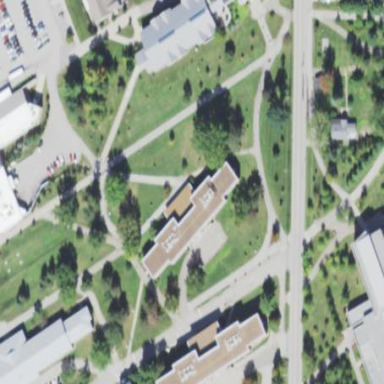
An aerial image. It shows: Dormitory building.